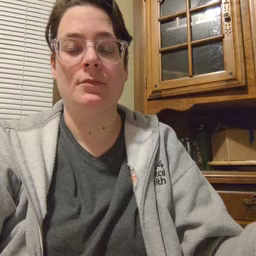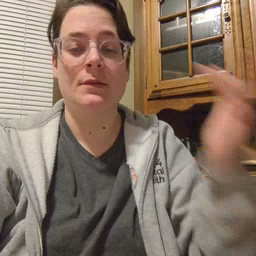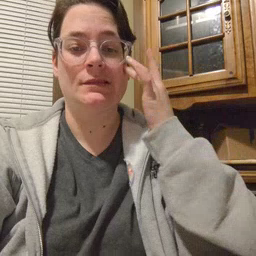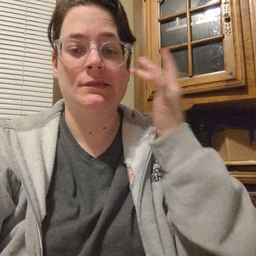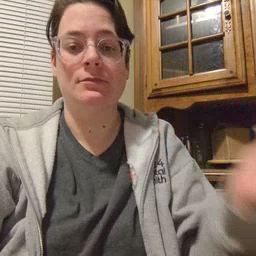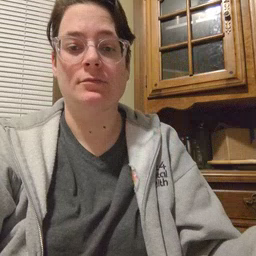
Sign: sick